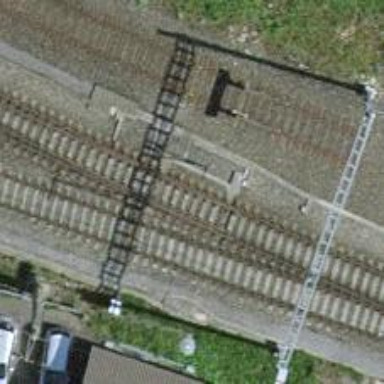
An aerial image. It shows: Railway switch.